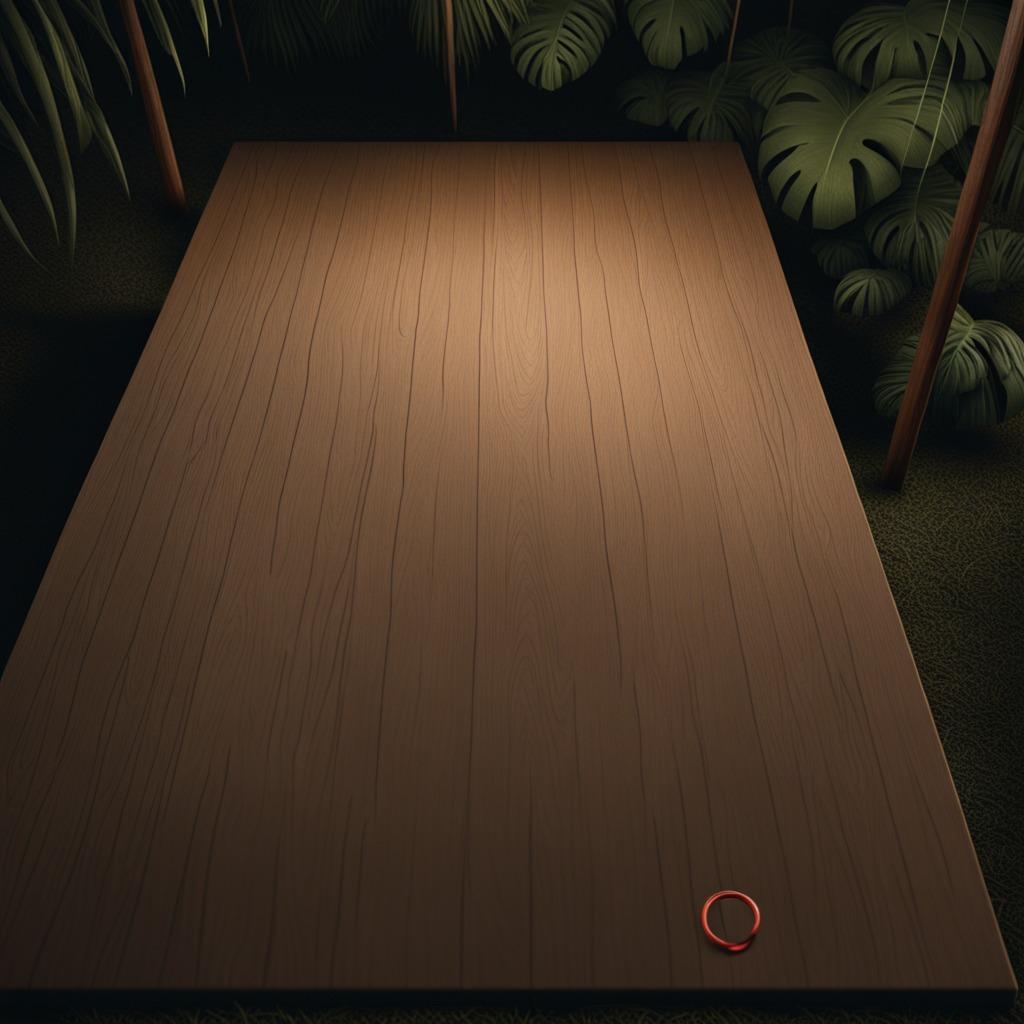
A rubber O-ring lying on the wooden table inside a jungle field workshop tent at night dim ambient light soft shadows worn but